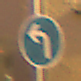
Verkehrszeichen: VorgeschriebeneFahrtrichtungLinks
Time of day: Night
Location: Outdoor (Urban)
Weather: Clear
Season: NotSpecified
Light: Artificial